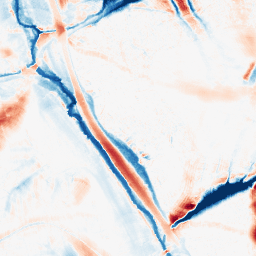
Category: morphological
Decomposition family: morphological_ellipse
Decomposition parameters: operation: average
width: 30
height: 50
Upsampling method: quadratic
Upsampling parameters: scale: 8
Upsampling scale: 8